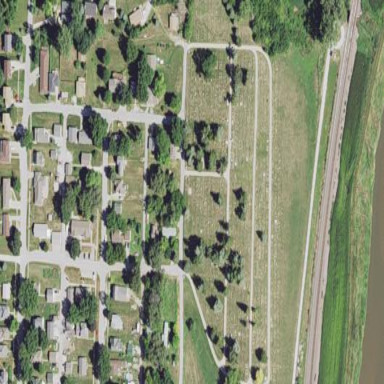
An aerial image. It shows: Cemetery.